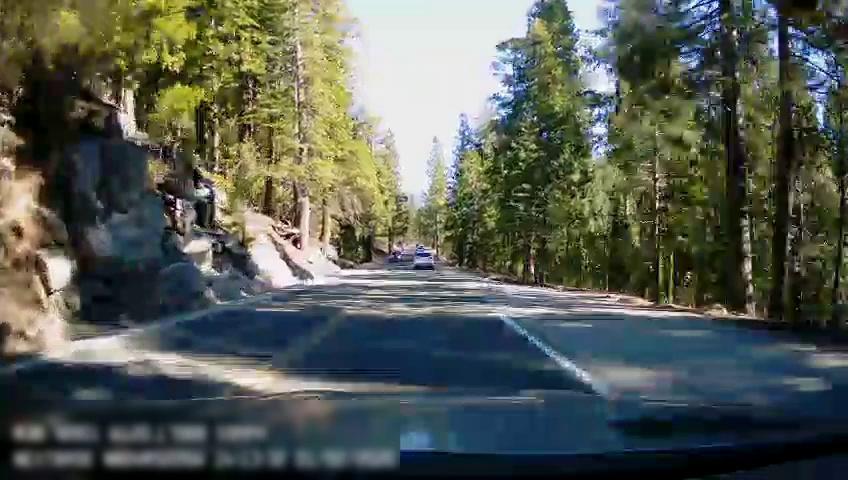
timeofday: Day
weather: Sunny
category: Drivable Space
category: Vehicles | SUV
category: Lanes | Current Lane
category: Lanes | Opposite Lane